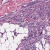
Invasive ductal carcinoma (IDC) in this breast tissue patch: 1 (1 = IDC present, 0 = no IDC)